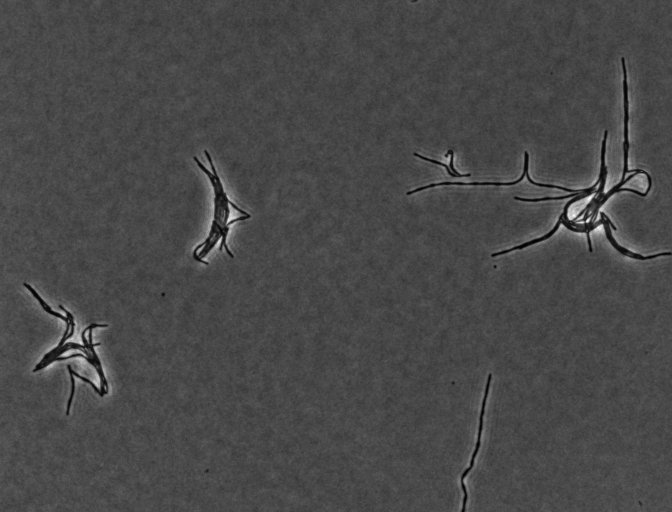
Phase contrast microscopy, 20x objective, 3 h incubation